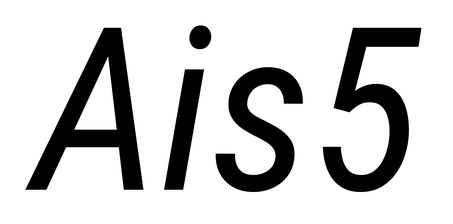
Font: Roboto-Italic_Condensed_Italic